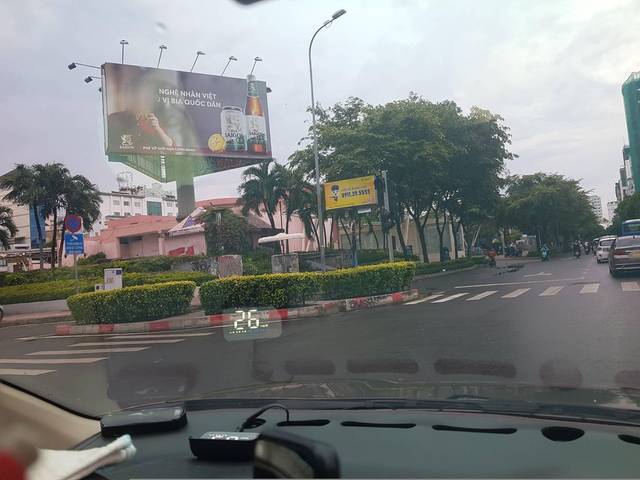
Region: Vietnam
Coordinates: 10.77, 106.694